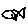
Label: fish